Aerial crown-view tile of a tropical tree (Barro Colorado Island, Panama), acquired 20250124:
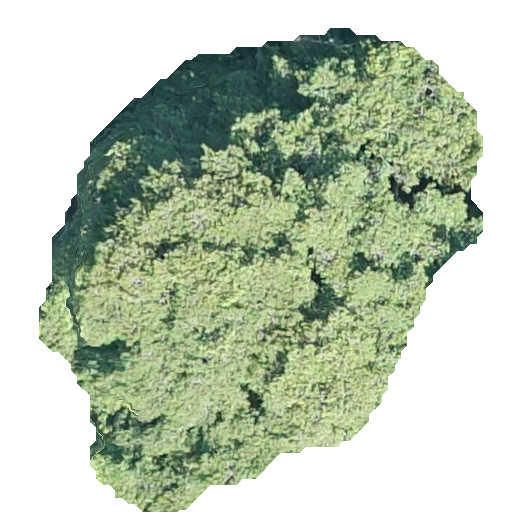
Species: Virola surinamensis
GBIF accepted scientific name: Virola surinamensis
Crown area: 220.22 m²